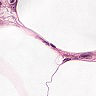
Metastatic tissue present: no